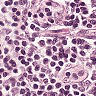
Metastatic tissue present: no